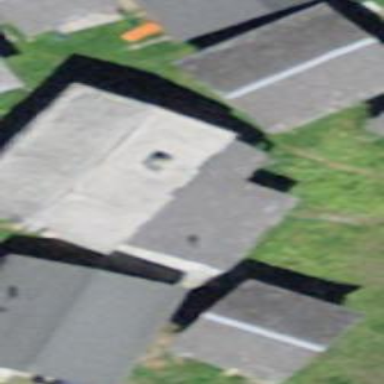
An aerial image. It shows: Simple and straightforward house.